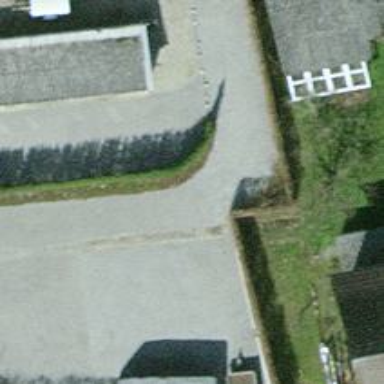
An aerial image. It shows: Hedge barrier.